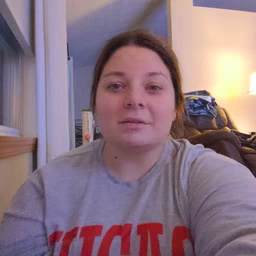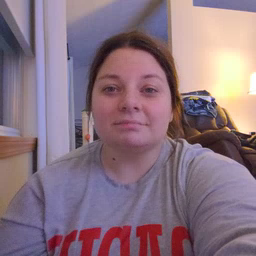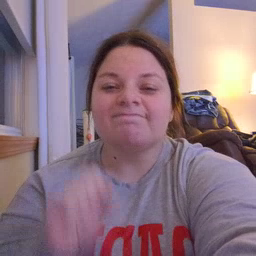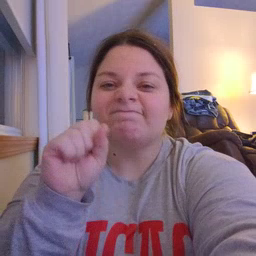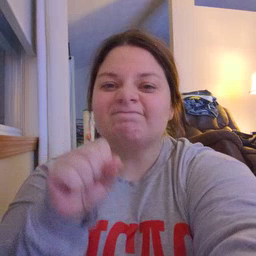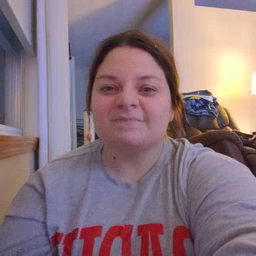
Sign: yes